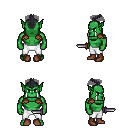
a pixel art fantasy rpg character, male body template, orc, green skin, leather shoulder armor, white pants, raven short mohawk hairstyle, brown shoes, dagger, four views (front, back, left, right), 2x2 character sprite sheet, small pixel art, hard edges, no anti-aliasing